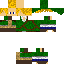
A male human skin with medium skin, wearing blonde long hair dressed in a green hoodie and brown pants, featuring a closed mouth.